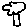
Label: tree